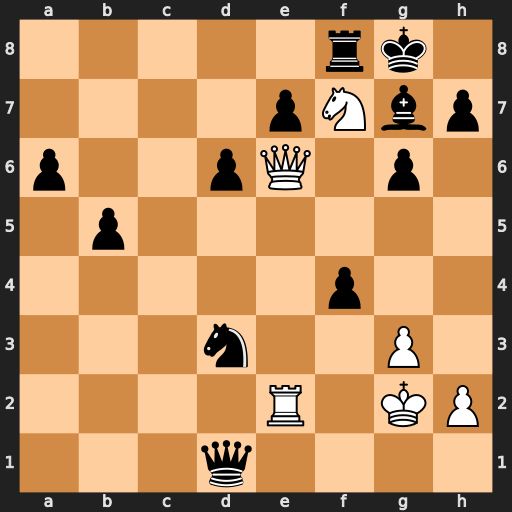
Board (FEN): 5rk1/4pNbp/p2pQ1p1/1p6/5p2/3n2P1/4R1KP/3q4
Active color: w
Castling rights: -
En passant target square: -
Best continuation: Nh6+ Kh8 Qg8+ Rxg8 Nf7#